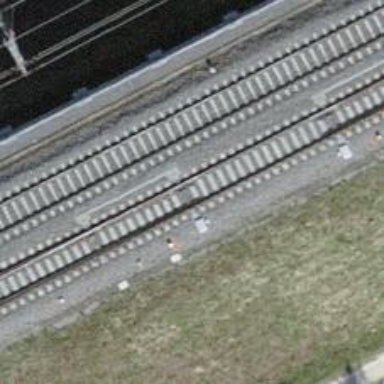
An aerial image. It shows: Railway switch.